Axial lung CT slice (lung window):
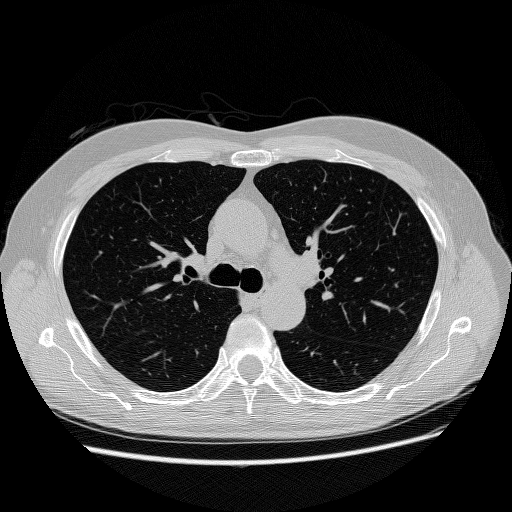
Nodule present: no